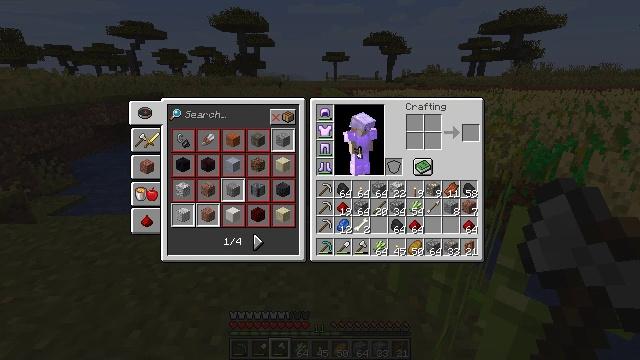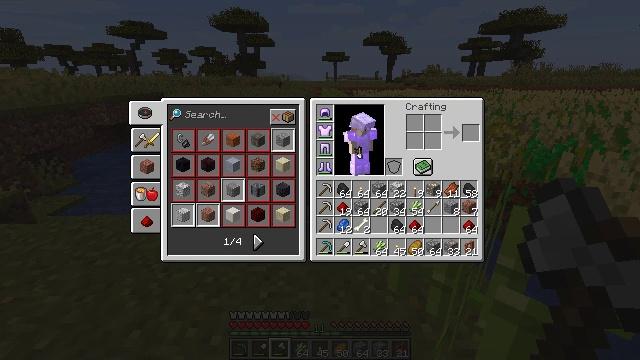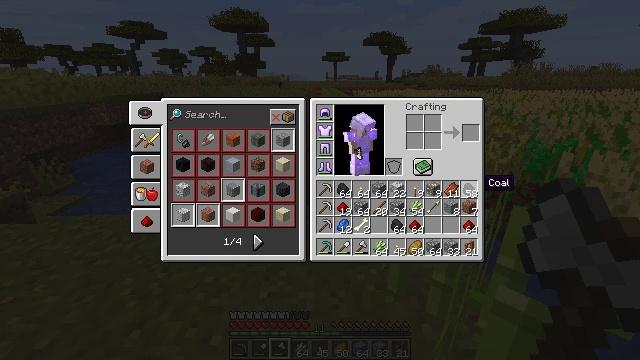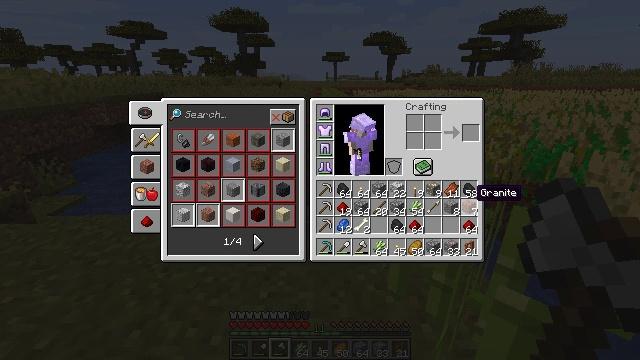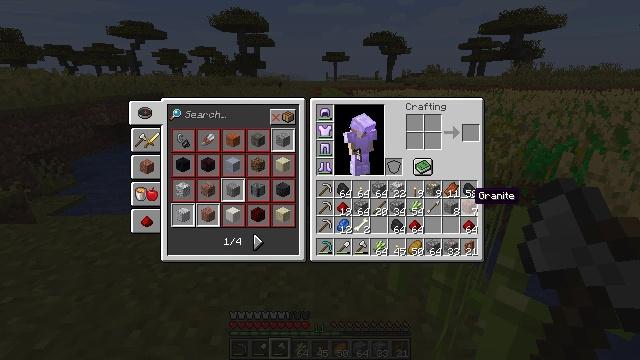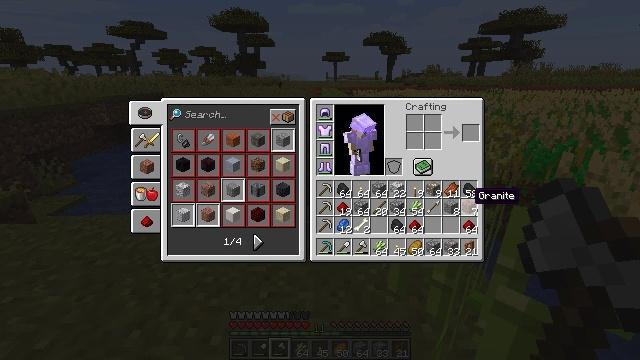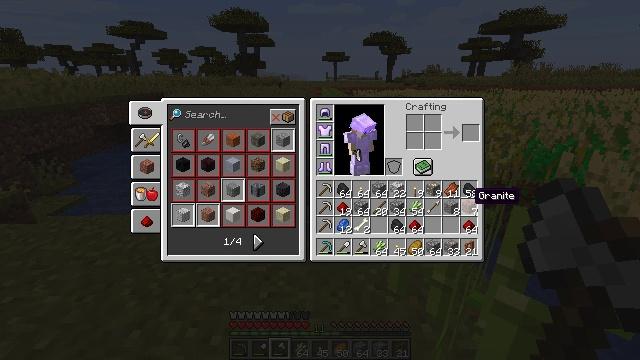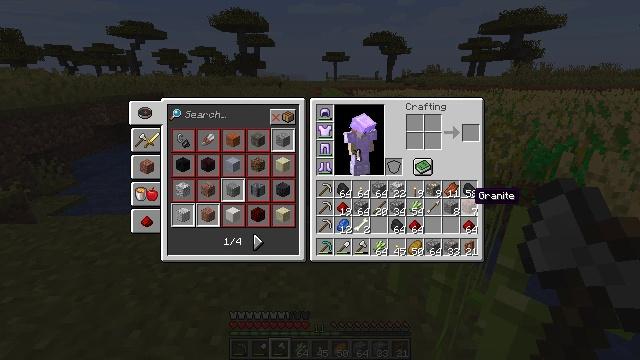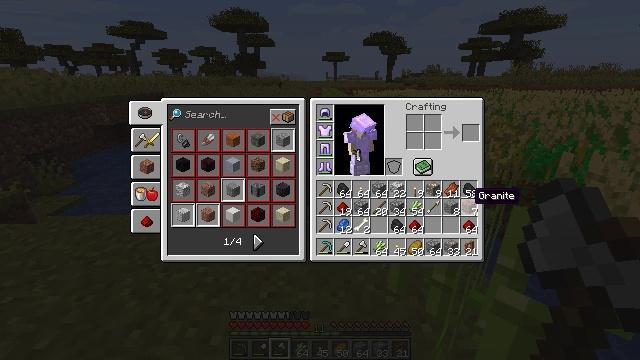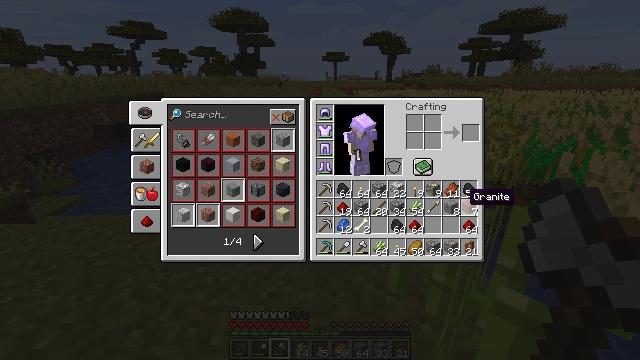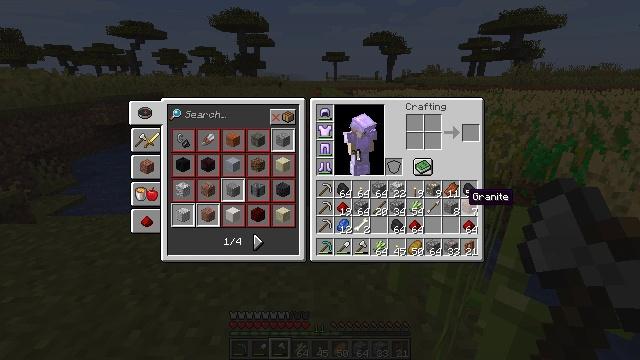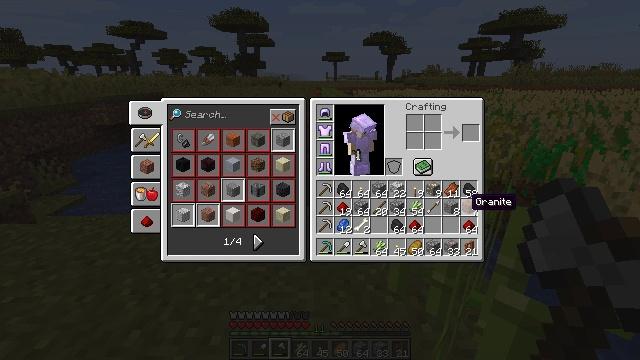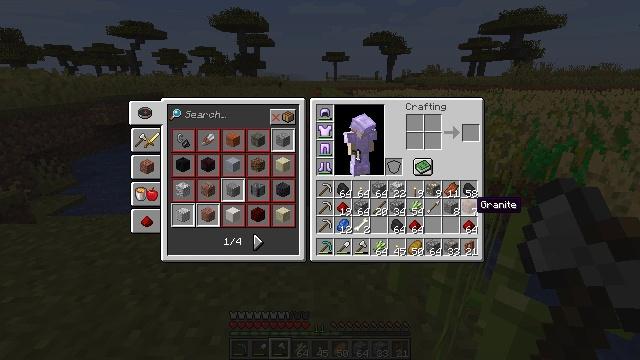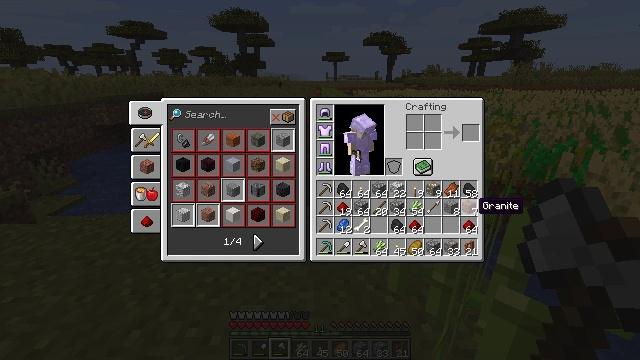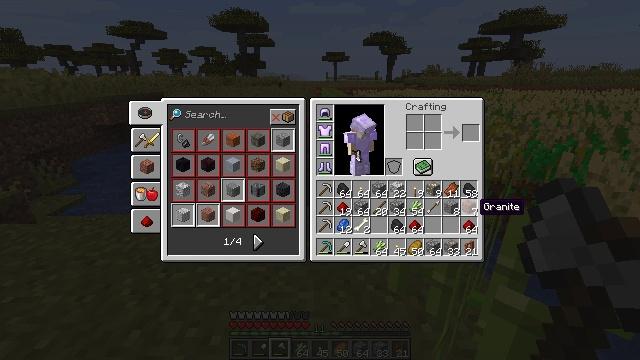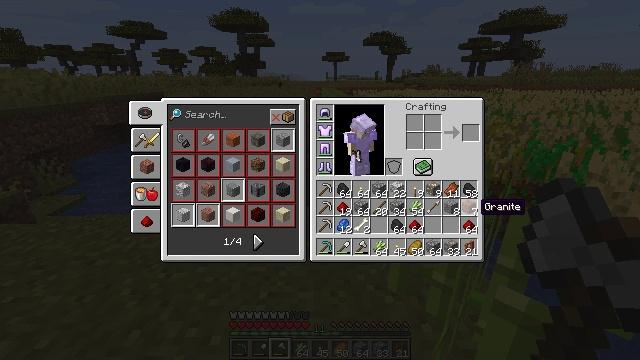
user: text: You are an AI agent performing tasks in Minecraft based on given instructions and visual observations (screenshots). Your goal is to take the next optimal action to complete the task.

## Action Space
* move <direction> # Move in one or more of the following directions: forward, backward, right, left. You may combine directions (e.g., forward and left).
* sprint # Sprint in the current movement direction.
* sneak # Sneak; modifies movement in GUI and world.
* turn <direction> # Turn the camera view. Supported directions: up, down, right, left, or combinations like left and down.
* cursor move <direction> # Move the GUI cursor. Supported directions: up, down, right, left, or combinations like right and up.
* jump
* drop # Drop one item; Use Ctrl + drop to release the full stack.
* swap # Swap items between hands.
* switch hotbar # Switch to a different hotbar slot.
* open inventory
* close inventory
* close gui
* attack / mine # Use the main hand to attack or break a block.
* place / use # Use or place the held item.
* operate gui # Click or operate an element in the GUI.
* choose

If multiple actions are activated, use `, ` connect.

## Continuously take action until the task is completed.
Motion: motion action
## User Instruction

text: Gather the acacia fence.
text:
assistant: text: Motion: cursor move left and down
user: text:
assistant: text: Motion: cursor move left and down
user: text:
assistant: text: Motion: cursor move left and down
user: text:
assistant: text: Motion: no_op
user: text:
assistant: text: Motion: no_op
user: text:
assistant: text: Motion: no_op
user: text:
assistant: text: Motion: no_op
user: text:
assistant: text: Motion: no_op
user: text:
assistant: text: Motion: no_op
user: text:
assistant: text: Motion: no_op
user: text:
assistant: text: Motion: no_op
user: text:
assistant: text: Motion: no_op
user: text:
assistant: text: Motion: no_op
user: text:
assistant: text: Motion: no_op
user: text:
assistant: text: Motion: no_op
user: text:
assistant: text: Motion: no_op
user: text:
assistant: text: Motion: no_op
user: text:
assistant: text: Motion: no_op
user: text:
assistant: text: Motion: no_op
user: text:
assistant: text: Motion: no_op
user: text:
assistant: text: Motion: no_op
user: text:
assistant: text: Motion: no_op
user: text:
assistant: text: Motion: no_op
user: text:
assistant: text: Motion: no_op
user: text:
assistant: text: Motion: no_op
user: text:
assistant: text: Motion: no_op
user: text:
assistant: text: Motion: no_op
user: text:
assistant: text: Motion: no_op
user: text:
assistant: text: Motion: no_op
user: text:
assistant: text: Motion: no_op